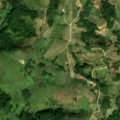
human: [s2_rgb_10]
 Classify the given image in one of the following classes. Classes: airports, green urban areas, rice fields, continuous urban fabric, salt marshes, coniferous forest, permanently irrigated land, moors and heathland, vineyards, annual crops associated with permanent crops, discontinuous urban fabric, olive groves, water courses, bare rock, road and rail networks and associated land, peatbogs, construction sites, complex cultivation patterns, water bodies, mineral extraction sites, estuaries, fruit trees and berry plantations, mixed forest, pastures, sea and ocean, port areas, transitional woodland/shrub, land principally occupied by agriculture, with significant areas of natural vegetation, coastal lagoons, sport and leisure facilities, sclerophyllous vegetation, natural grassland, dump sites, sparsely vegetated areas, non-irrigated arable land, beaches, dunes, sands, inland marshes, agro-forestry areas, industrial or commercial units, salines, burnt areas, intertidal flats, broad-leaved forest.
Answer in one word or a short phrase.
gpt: pastures, complex cultivation patterns, land principally occupied by agriculture, with significant areas of natural vegetation, broad-leaved forest, transitional woodland/shrub